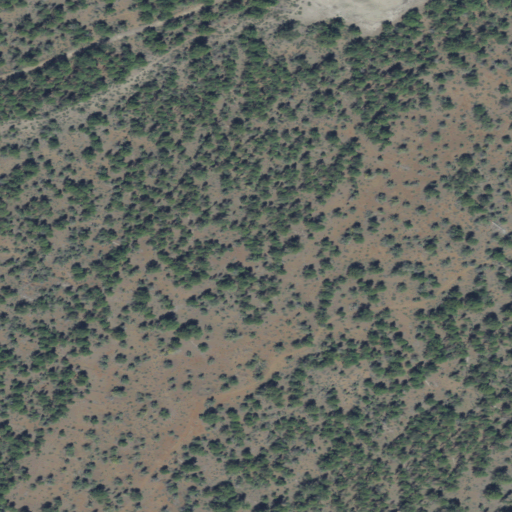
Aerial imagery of plain(s) in Oregon named Sage Flat containing evergreen forest and shrub